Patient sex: M
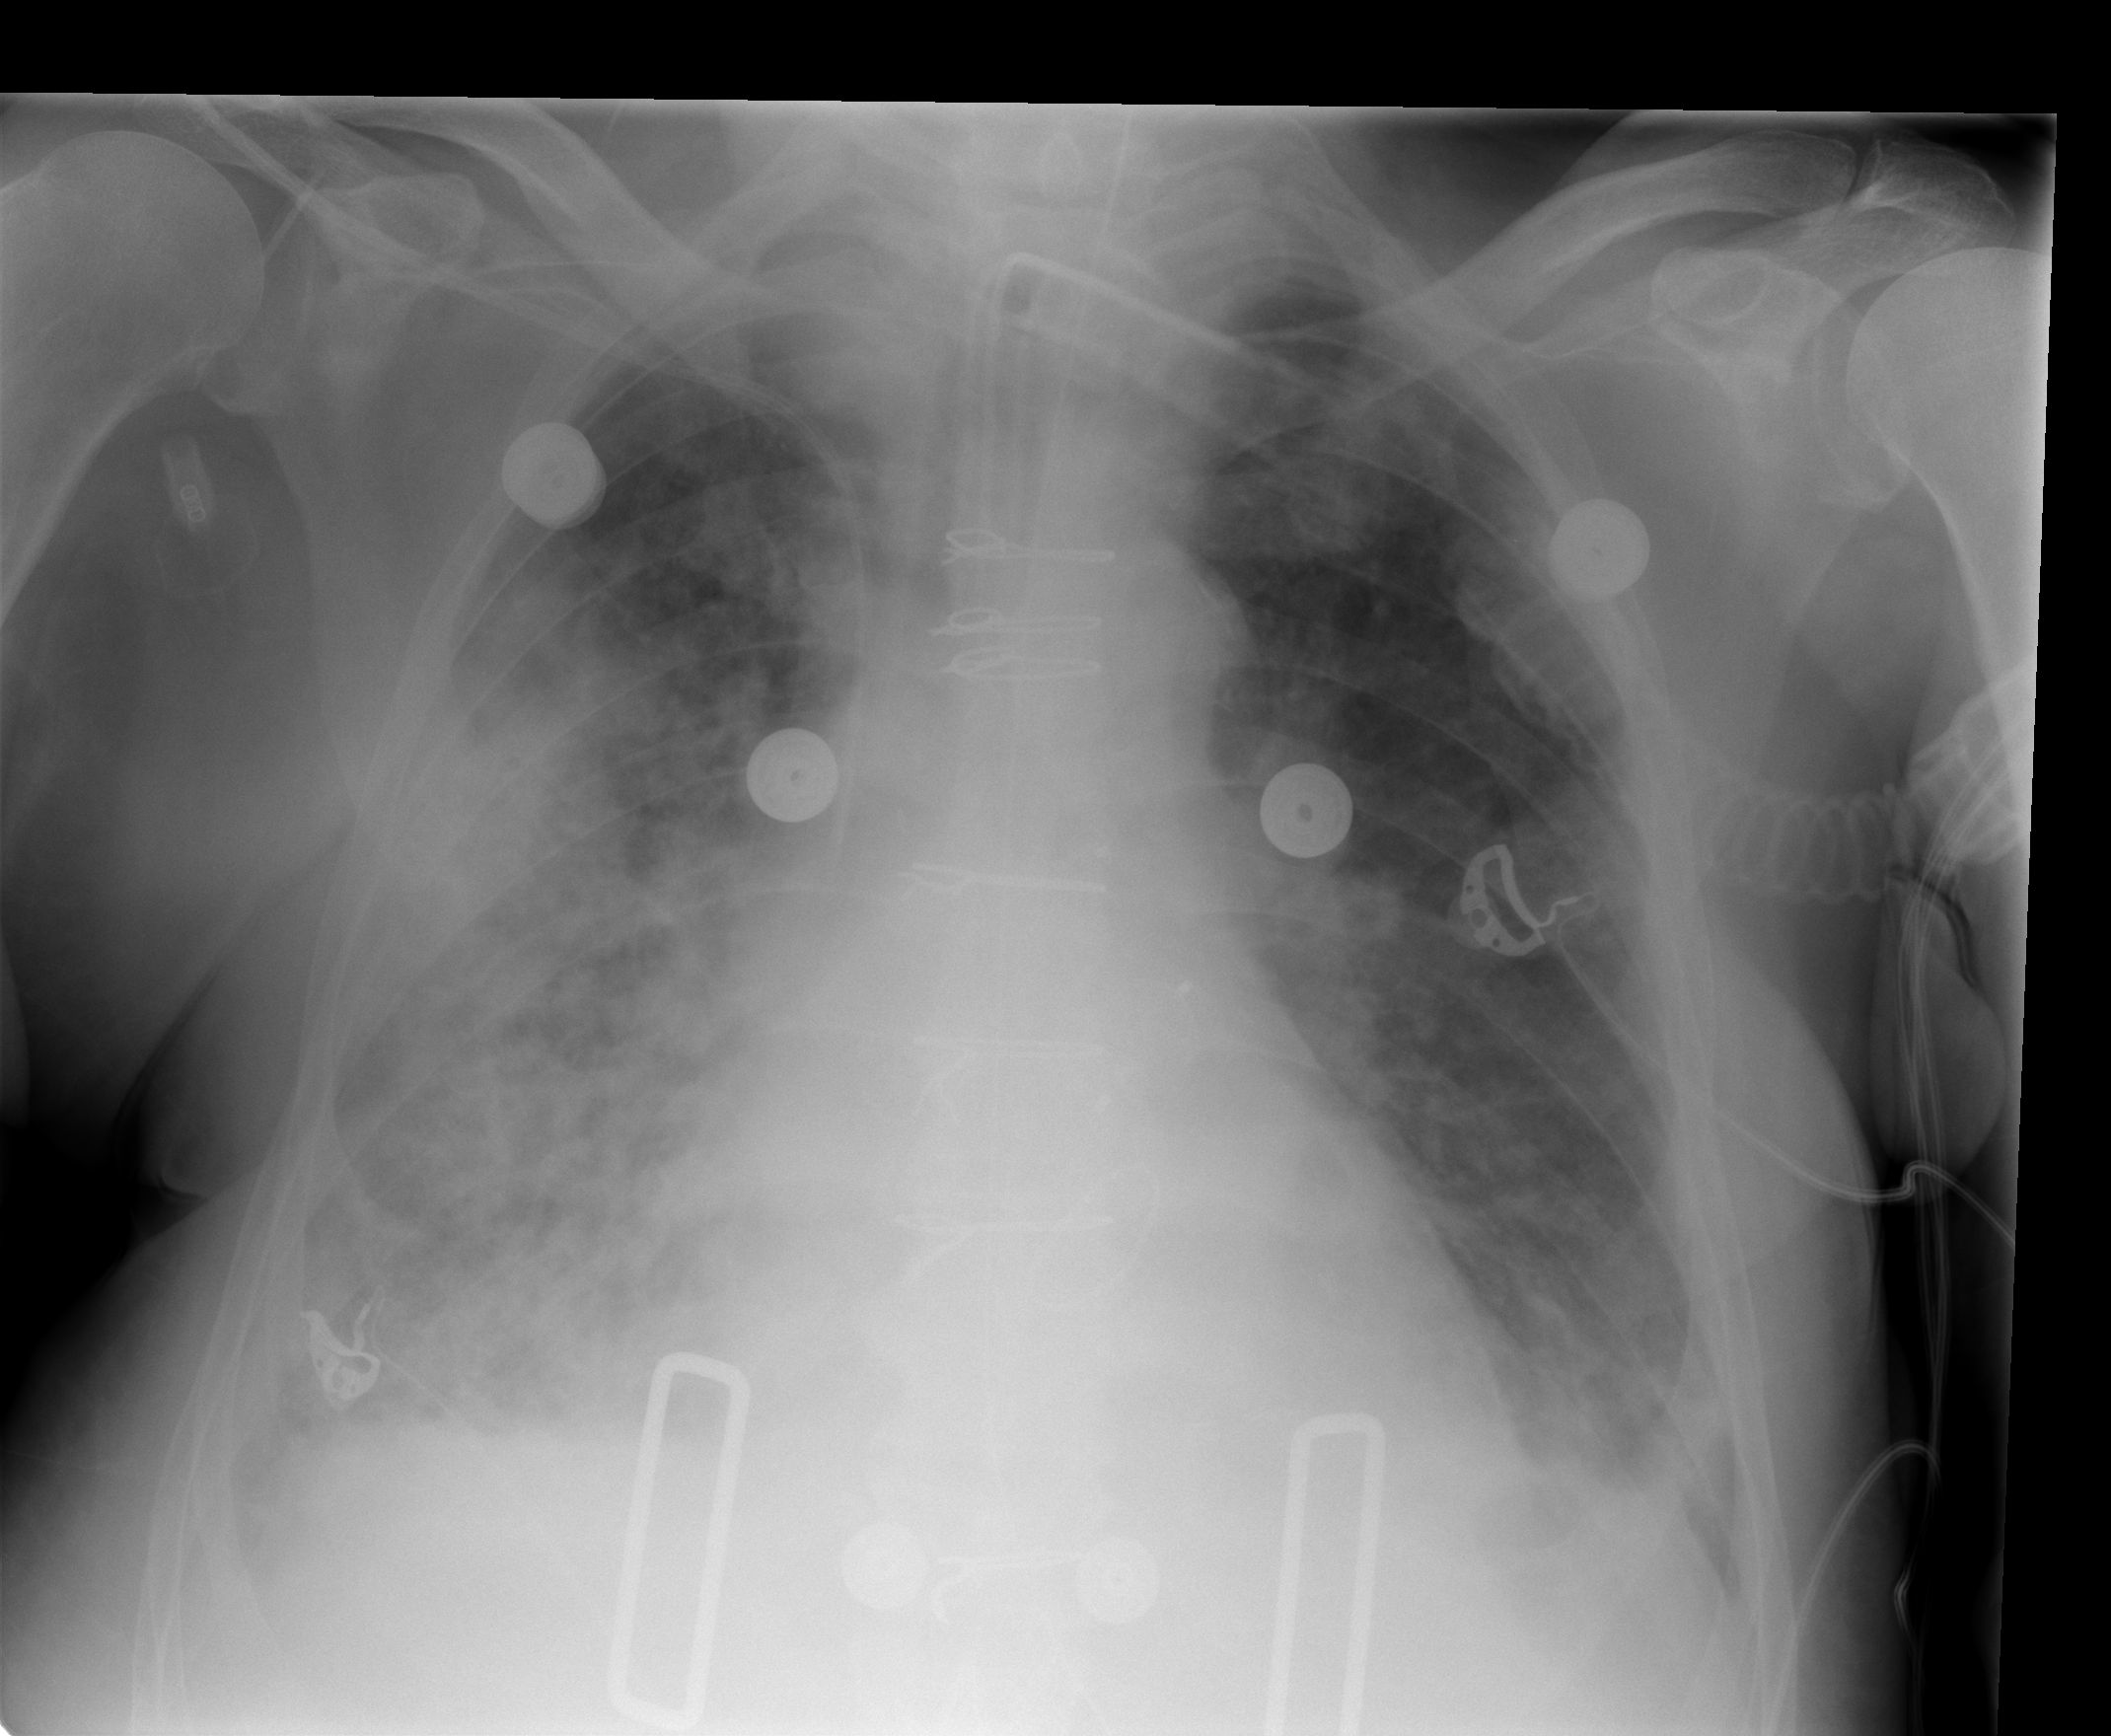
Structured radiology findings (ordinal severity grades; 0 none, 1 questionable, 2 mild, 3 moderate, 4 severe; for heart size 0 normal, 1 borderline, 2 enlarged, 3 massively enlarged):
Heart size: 1
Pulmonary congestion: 2
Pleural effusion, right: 2
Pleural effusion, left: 2
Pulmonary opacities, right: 4
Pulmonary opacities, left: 2
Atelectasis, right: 3
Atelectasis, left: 2